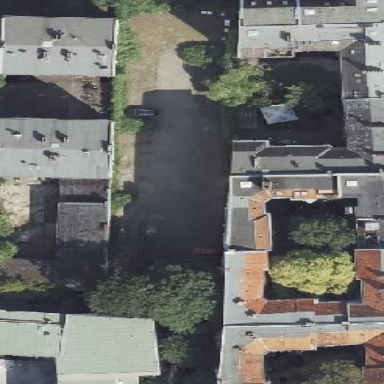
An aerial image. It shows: Parking area with surface.